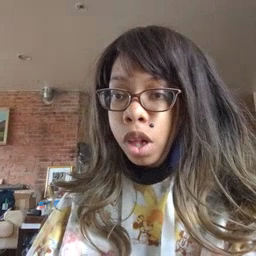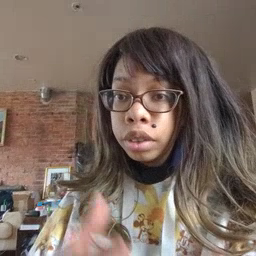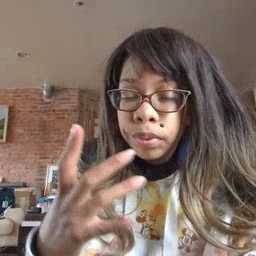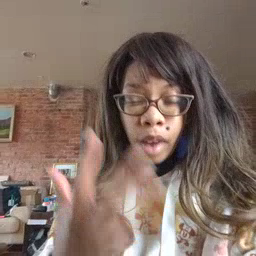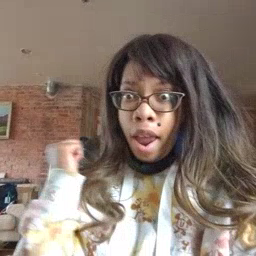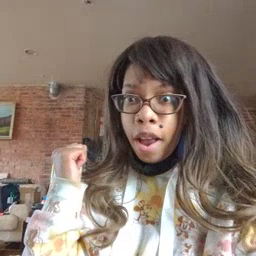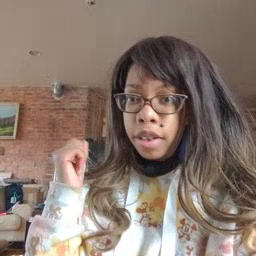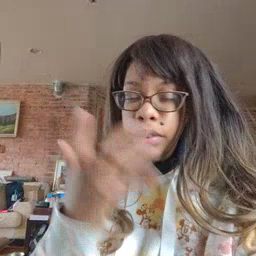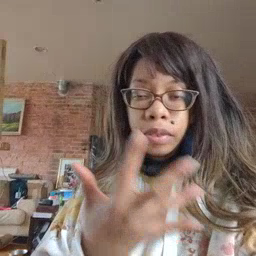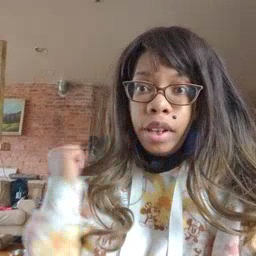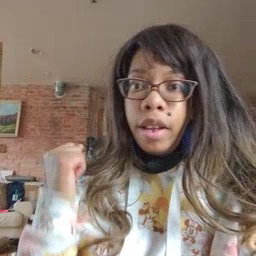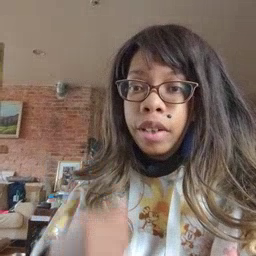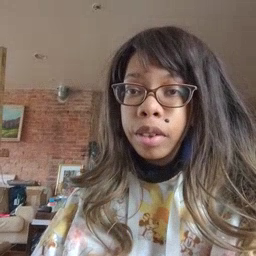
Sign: fast